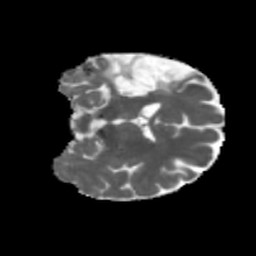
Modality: MD
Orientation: coronal
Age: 36
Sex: female
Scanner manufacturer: siemens
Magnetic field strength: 3 T
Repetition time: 5.47 s
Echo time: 0.0854 s